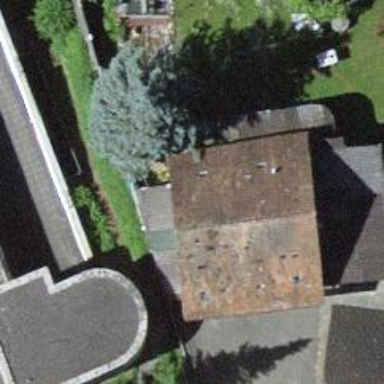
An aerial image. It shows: Garage building.